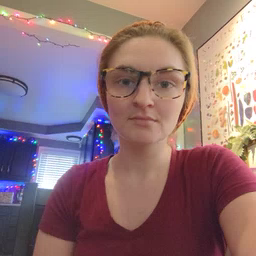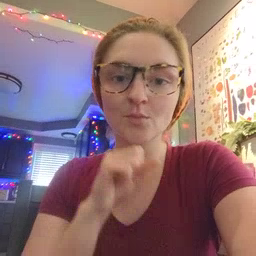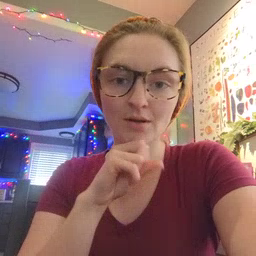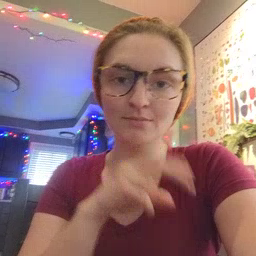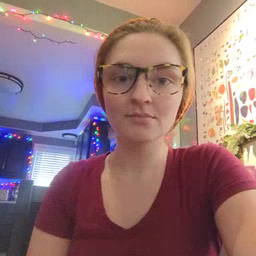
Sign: frog